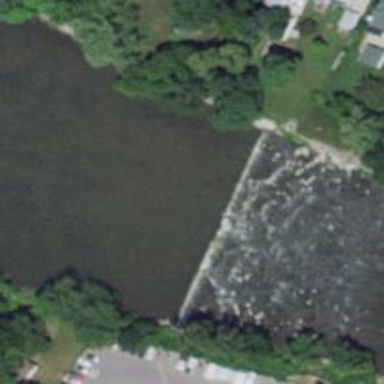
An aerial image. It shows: Weir in waterway.